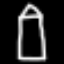
Label: pencil